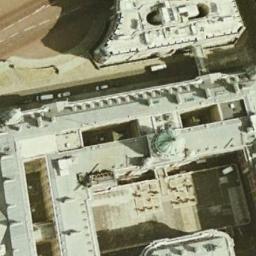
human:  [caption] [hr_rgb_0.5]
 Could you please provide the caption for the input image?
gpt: This is a church with two green lawns in front of it .

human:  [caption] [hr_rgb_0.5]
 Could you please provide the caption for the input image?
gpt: A cathedral with a white roof and a white dome on the main house in the middle of the church .

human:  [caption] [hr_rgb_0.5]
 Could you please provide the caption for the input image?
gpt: The church with a white circular pointed tower and the rest of the church has some white roofs .

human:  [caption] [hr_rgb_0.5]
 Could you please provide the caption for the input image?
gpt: There is a white church on the open place .

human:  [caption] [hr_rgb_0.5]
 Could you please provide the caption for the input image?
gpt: There are many buildings near the church .